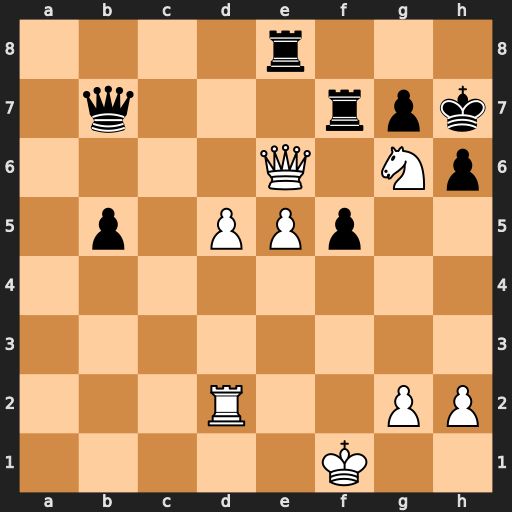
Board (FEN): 4r3/1q3rpk/4Q1Np/1p1PPp2/8/8/3R2PP/5K2
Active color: w
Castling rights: -
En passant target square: -
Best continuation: Qxe8